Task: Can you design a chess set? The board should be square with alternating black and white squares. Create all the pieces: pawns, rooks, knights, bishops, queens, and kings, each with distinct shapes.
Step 1596:
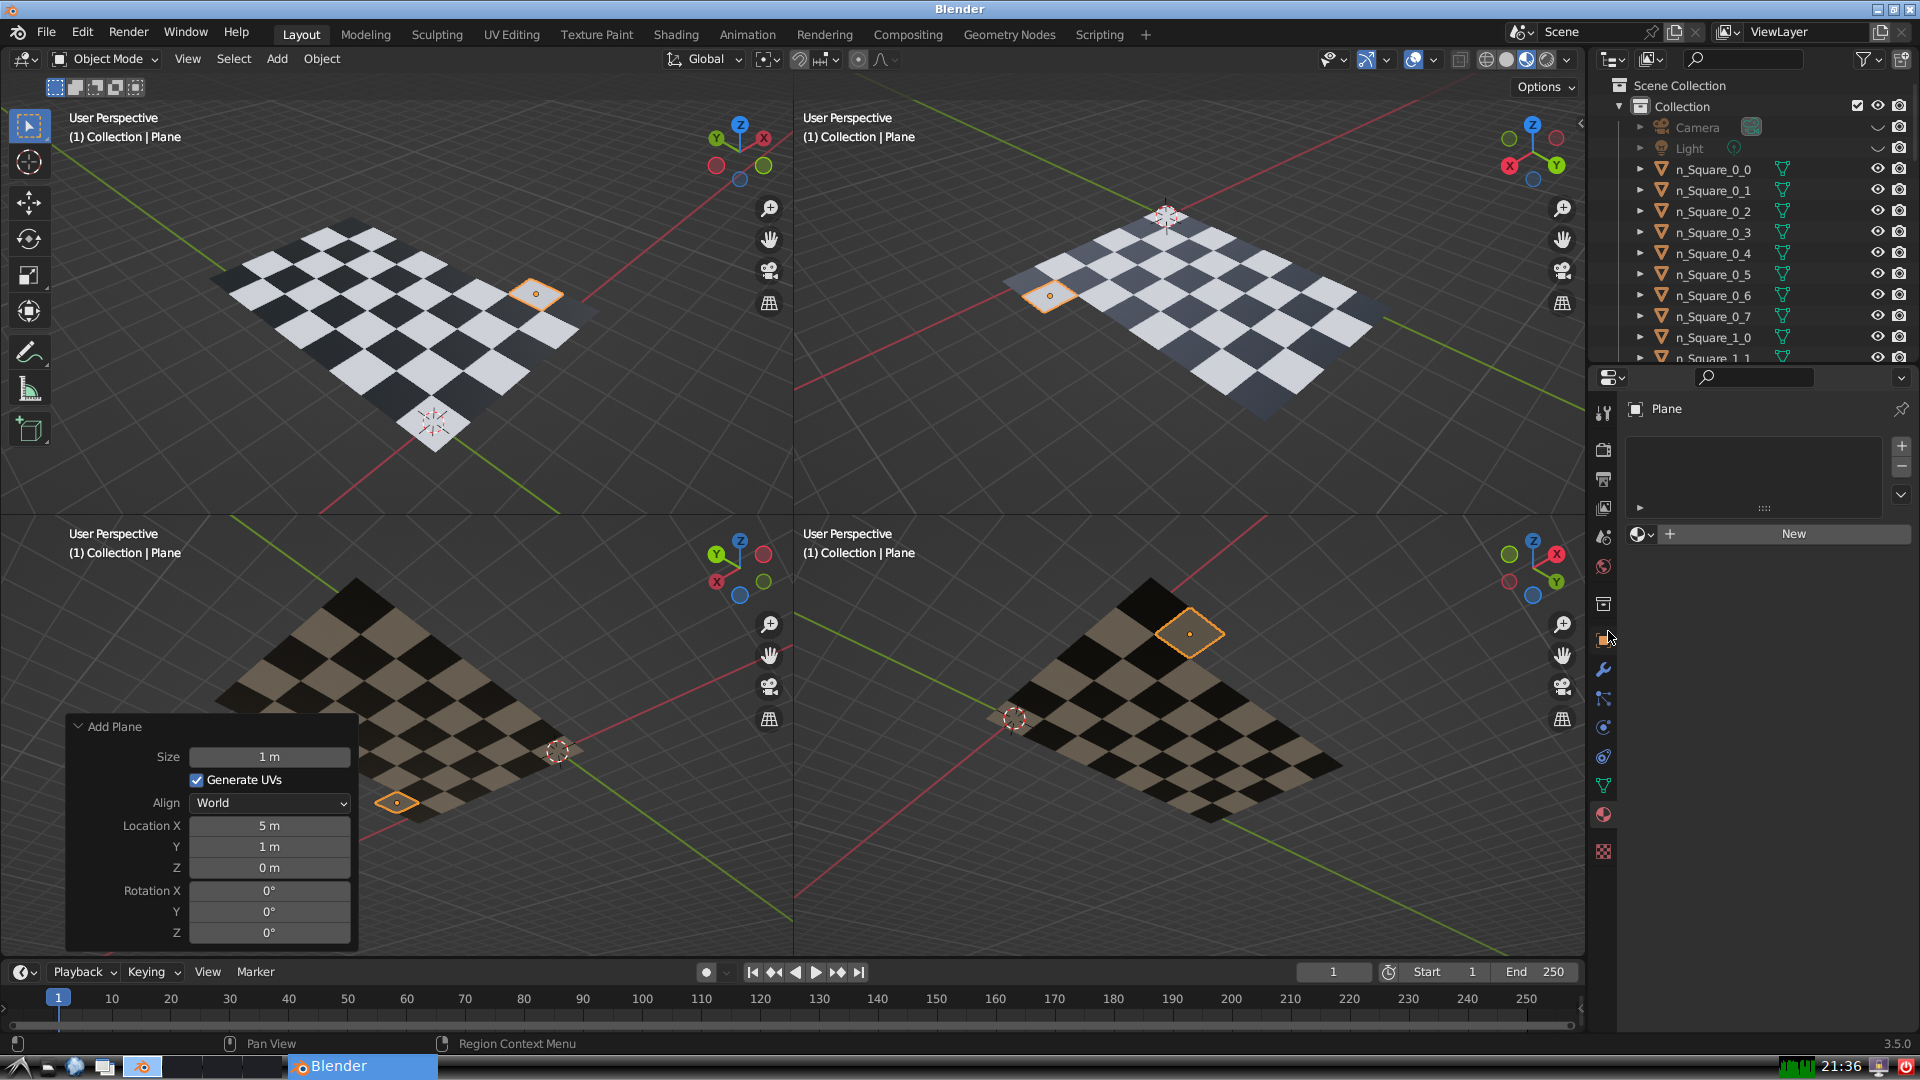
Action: click: no